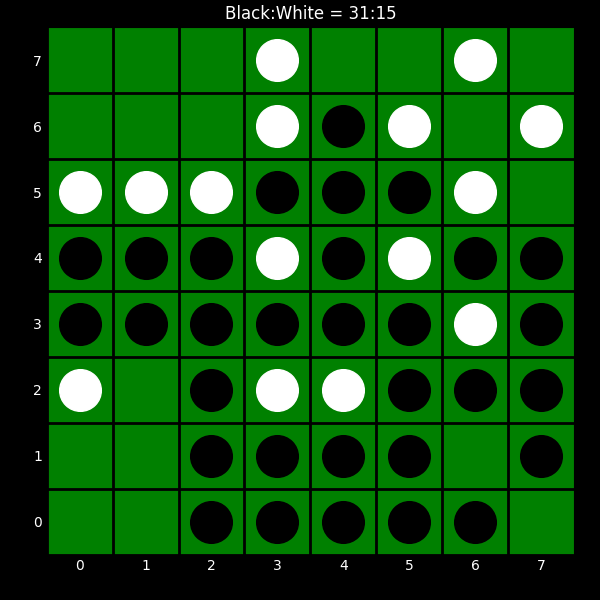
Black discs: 31
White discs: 15